Question: I'm getting this error, can you help me? thanks in advance
> Procedure or function 'ACMS_add' expects parameter '@ACMS_doc_name', which was not supplied.
Class
'''
public bool ACMS_add( string ENTRYUSER)
{
bool status = false;
ACMS_core.settings.ACMS_global_settings Conn = new ACMS_core.settings.ACMS_global_settings();
SqlConnection conn = new SqlConnection(Conn.myConnectionString());
SqlCommand cmd = new SqlCommand("ACMS_add", conn);
cmd.CommandType = CommandType.StoredProcedure;
cmd.Parameters.Add("@ACMS_Number", SqlDbType.NVarChar).Value = ACMS_Number;
//cmd.Parameters.Add("@ACMS_Date", SqlDbType.DateTime).Value = ACMS_Date;
cmd.Parameters.Add("@ACMS_Type", SqlDbType.Int).Value = ACMS_Type;
cmd.Parameters.Add("@enrty_user", SqlDbType.NVarChar).Value = ENTRYUSER;
cmd.Parameters.Add("@ACMS_doc_name", SqlDbType.NVarChar).Value = ACMS_doc_name;
cmd.Parameters.Add("@ACMS_doc_file", SqlDbType.Image).Value = ACMS_doc_file;
cmd.Parameters.Add("@ACMS_doc_ext", SqlDbType.VarChar).Value = ACMS_doc_ext;
cmd.Parameters.Add("@ACMS_doc_mime_type", SqlDbType.VarChar).Value = ACMS_doc_mime_type;
conn.Open();
try
{
cmd.ExecuteNonQuery();
status = true;
}
catch (Exception ex)
{
// return ex.Message;
status = false;
}
conn.Close();
conn.Dispose();
return status;
}
'''
Procedure
'''
USE [TaxDisputes]
GO
/****** Object: StoredProcedure [dbo].[ACMS_add] Script Date: 1/11/2013 5:04:01 PM ******/
SET ANSI_NULLS ON
GO
SET QUOTED_IDENTIFIER ON
GO
-- =============================================
-- Author: <Author,,Name>
-- Create date: <Create Date,,>
-- =============================================
ALTER PROCEDURE [dbo].[ACMS_add]
@ACMS_Number as nvarchar (50),
--@ACMS_Date as datetime,
@ACMS_Type as int,
@enrty_user as nvarchar (50),
@ACMS_doc_name nvarchar (250),
@ACMS_doc_file image ,
@ACMS_doc_ext nvarchar(50),
@ACMS_doc_mime_type varchar(250)
AS
BEGIN
SET NOCOUNT ON;
----#
DECLARE @doc_type int
IF exists (select mimetype from dbo.itdc_doc_extenstions where mimetype = @ACMS_doc_mime_type)
BEGIN
SET @doc_type = (select doc_ext_id from dbo.itdc_doc_extenstions where mimetype = @ACMS_doc_mime_type)
END
ELSE
BEGIN
INSERT INTO [dbo].[itdc_doc_extenstions]
(
[doc_ext],
[mimetype]
)
VALUES
(
@ACMS_doc_ext,
@ACMS_doc_mime_type
)
SET @doc_type = @@IDENTITY
END
----#
BEGIN
INSERT INTO [dbo].[itdc_ACMS]
(
[ACMS_Number]
-- ,[ACMS_Date]
,[ACMS_Type]
,[entry_user]
,[ACMS_doc_name]
,[ACMS_doc_file]
)
VALUES
(
@ACMS_Number,
-- @ACMS_Date,
@ACMS_Type,
@enrty_user,
@ACMS_doc_name,
@ACMS_doc_file
)
END
END
'''
Codebehind
'''
protected void Submitform_Click(object sender, EventArgs e)
{
itdc_core.db_ACMS.acms acmsAdd = new acms();
String fileName = DocUpload.FileName;
if (fileName != "")
{
String file_ext = "";
try
{
file_ext = fileName.Substring(fileName.LastIndexOf("."), fileName.Length - fileName.LastIndexOf("."));
}
catch
{
file_ext = "";
}
try
{
acmsAdd.ACMS_Number = docNumber.Text.Trim();
//acmsAdd.ACMS_Date = Convert.ToDateTime("2013-01-10 19:08:12.300");
acmsAdd.ACMS_Type = Convert.ToInt32(docType.SelectedValue);
acmsAdd.ACMS_add(Page.User.Identity.Name);
acmsAdd.ACMS_doc_name = DocUpload.FileName.ToString();
acmsAdd.ACMS_doc_file = DocUpload.FileBytes;
acmsAdd.ACMS_doc_mime_type = DocUpload.PostedFile.ContentType;
acmsAdd.ACMS_doc_ext = file_ext;
litDeleteDocumentMessage.Text = ("File added succsesfully");
}
catch
{
litDeleteDocumentMessage.Text = "Error !!! try again later";
}
}
else
{
litDeleteDocumentMessage.Text = "Please choose document !!! ";
}
}
'''

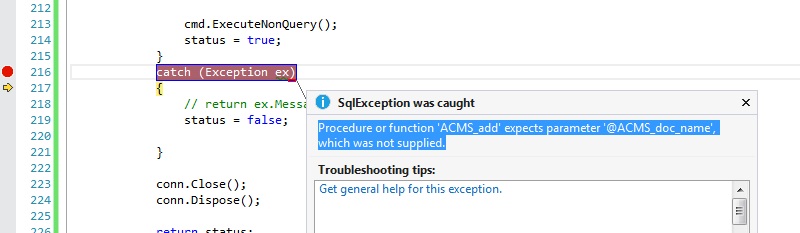
Answer: You should call your method after you have initialized all properties:
'''
acmsAdd.ACMS_Number = docNumber.Text.Trim();
//acmsAdd.ACMS_Date = Convert.ToDateTime("2013-01-10 19:08:12.300");
acmsAdd.ACMS_Type = Convert.ToInt32(docType.SelectedValue);
acmsAdd.ACMS_doc_name = DocUpload.FileName.ToString();
acmsAdd.ACMS_doc_file = DocUpload.FileBytes;
acmsAdd.ACMS_doc_mime_type = DocUpload.PostedFile.ContentType;
acmsAdd.ACMS_doc_ext = file_ext;
'''
and last (since that's executing the stored-procedure):
'''
acmsAdd.ACMS_add(Page.User.Identity.Name);
'''
A better way would be to change the signature of the method so that all parameters must be provided.